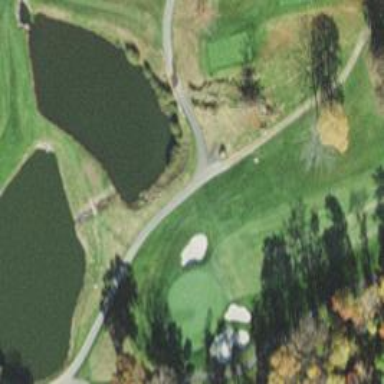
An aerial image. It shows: Path used for both walking and golf.